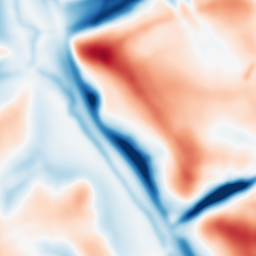
Category: multiscale
Decomposition family: dog
Decomposition parameters: sigma_low: 3
sigma_high: 20
Upsampling method: cubic_catmull_rom
Upsampling parameters: scale: 8
Upsampling scale: 8